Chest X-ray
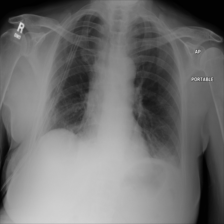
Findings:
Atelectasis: negative
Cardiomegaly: negative
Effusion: positive
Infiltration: negative
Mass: negative
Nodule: negative
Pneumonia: negative
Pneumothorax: positive
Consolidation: negative
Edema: negative
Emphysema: negative
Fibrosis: negative
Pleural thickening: negative
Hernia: negative